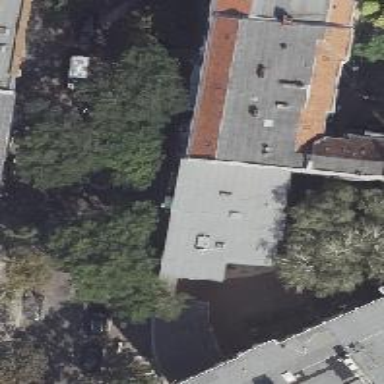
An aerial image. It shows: Unique apartment building with double saltbox roof shape.